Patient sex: F
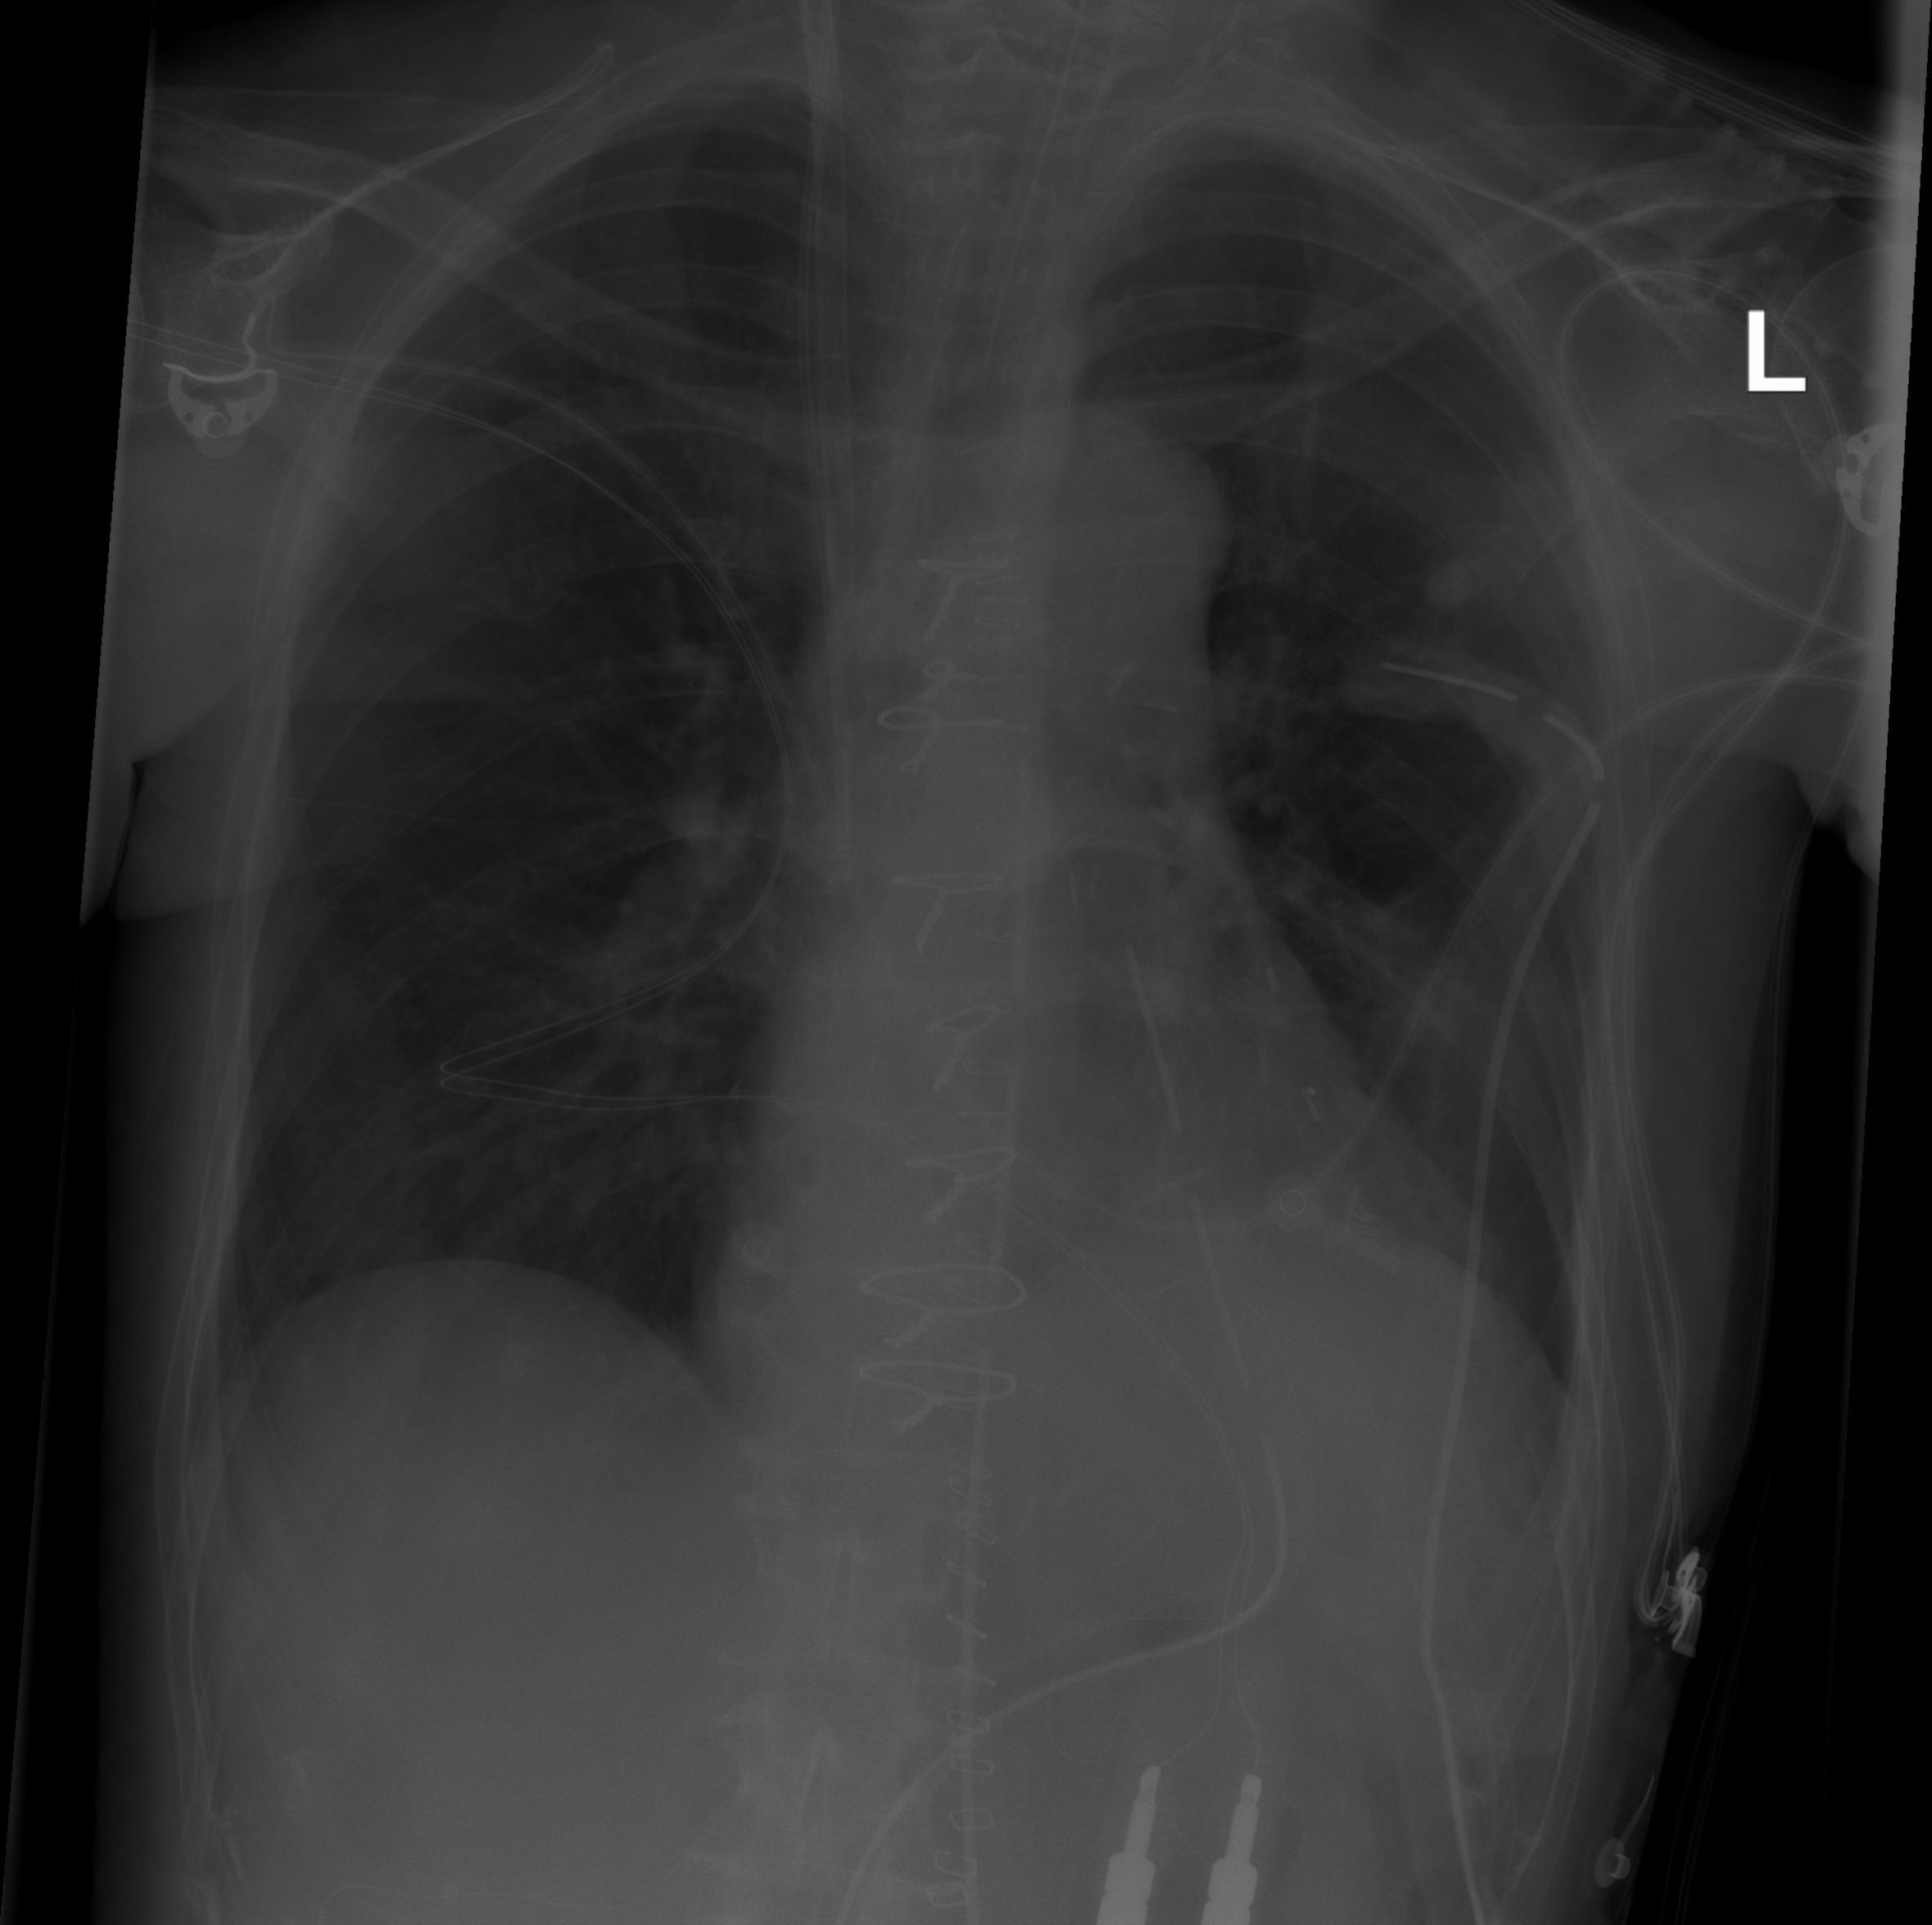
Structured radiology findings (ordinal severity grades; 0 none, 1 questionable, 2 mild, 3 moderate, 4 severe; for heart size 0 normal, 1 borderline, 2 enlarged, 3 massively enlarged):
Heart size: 0
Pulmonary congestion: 0
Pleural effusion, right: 0
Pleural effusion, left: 0
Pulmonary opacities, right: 0
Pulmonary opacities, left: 0
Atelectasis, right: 0
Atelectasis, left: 2